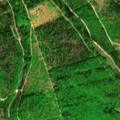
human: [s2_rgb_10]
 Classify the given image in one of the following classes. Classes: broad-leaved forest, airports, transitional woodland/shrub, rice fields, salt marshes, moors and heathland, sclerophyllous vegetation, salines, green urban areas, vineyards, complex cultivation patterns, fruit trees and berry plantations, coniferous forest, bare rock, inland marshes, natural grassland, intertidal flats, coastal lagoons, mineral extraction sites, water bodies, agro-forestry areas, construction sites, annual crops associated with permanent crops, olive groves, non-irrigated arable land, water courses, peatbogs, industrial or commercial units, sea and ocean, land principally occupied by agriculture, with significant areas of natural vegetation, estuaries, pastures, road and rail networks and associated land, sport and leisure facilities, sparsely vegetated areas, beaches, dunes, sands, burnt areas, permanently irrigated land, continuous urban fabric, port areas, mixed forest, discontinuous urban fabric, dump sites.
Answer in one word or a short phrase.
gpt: land principally occupied by agriculture, with significant areas of natural vegetation, broad-leaved forest, mixed forest